Brain MRI, t2w sequence, axial 2D slice.
Patient: age 30, sex F, weight 75 kg, height 1.7 m
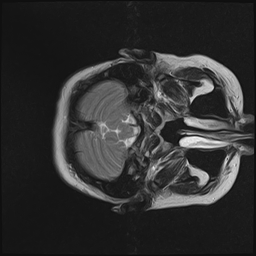